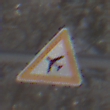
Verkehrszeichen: FlugbetriebRechts
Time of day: MorningAfternoon
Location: Outdoor (Nature)
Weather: PartlyCloudy
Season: Winter
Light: Natural